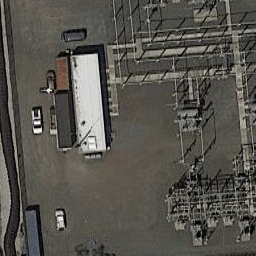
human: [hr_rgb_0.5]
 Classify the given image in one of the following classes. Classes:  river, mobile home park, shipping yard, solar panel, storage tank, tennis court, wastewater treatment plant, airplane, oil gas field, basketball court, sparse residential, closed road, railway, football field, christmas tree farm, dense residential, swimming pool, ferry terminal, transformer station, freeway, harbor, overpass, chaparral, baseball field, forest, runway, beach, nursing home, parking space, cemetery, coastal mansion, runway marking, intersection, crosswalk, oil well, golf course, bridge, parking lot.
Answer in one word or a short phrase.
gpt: transformer station